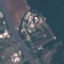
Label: Highway